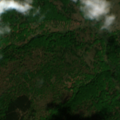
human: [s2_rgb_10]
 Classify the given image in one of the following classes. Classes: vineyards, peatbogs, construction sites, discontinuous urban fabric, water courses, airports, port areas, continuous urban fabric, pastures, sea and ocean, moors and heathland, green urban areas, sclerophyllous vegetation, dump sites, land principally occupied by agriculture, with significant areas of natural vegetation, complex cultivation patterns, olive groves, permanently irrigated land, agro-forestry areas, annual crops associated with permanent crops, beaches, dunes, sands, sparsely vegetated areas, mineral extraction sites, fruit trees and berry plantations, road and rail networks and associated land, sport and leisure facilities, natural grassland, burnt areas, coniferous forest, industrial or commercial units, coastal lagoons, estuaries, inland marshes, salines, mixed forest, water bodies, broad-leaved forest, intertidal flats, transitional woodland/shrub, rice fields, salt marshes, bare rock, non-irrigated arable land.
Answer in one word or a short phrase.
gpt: broad-leaved forest, coniferous forest, natural grassland, transitional woodland/shrub